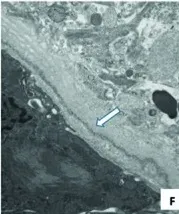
F: Powdery to finely granular electron-dense material within a tubular basement membrane (arrow) (original magnification x 19,000).
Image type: pathology (h&e)